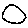
Label: circle